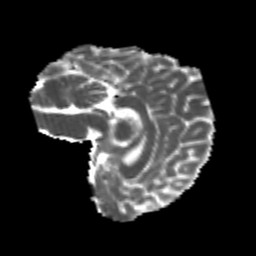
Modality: MD
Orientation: sagittal
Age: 26
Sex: female
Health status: healthy
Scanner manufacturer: philips
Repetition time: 7.388 s
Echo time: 0.08599 s